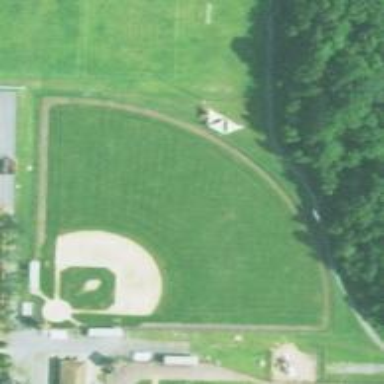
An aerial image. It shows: Baseball pitch for leisure land activities.